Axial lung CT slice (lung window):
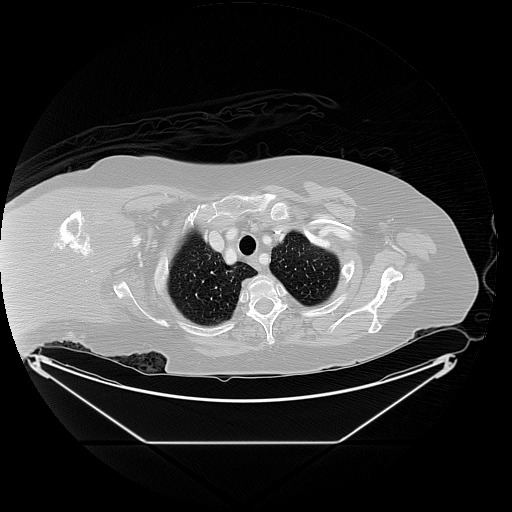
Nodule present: no